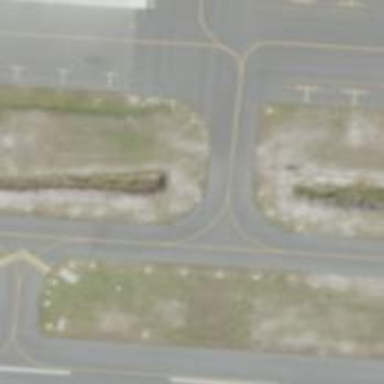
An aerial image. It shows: View of taxiway at the airport.